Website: crate-barrel
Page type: payment
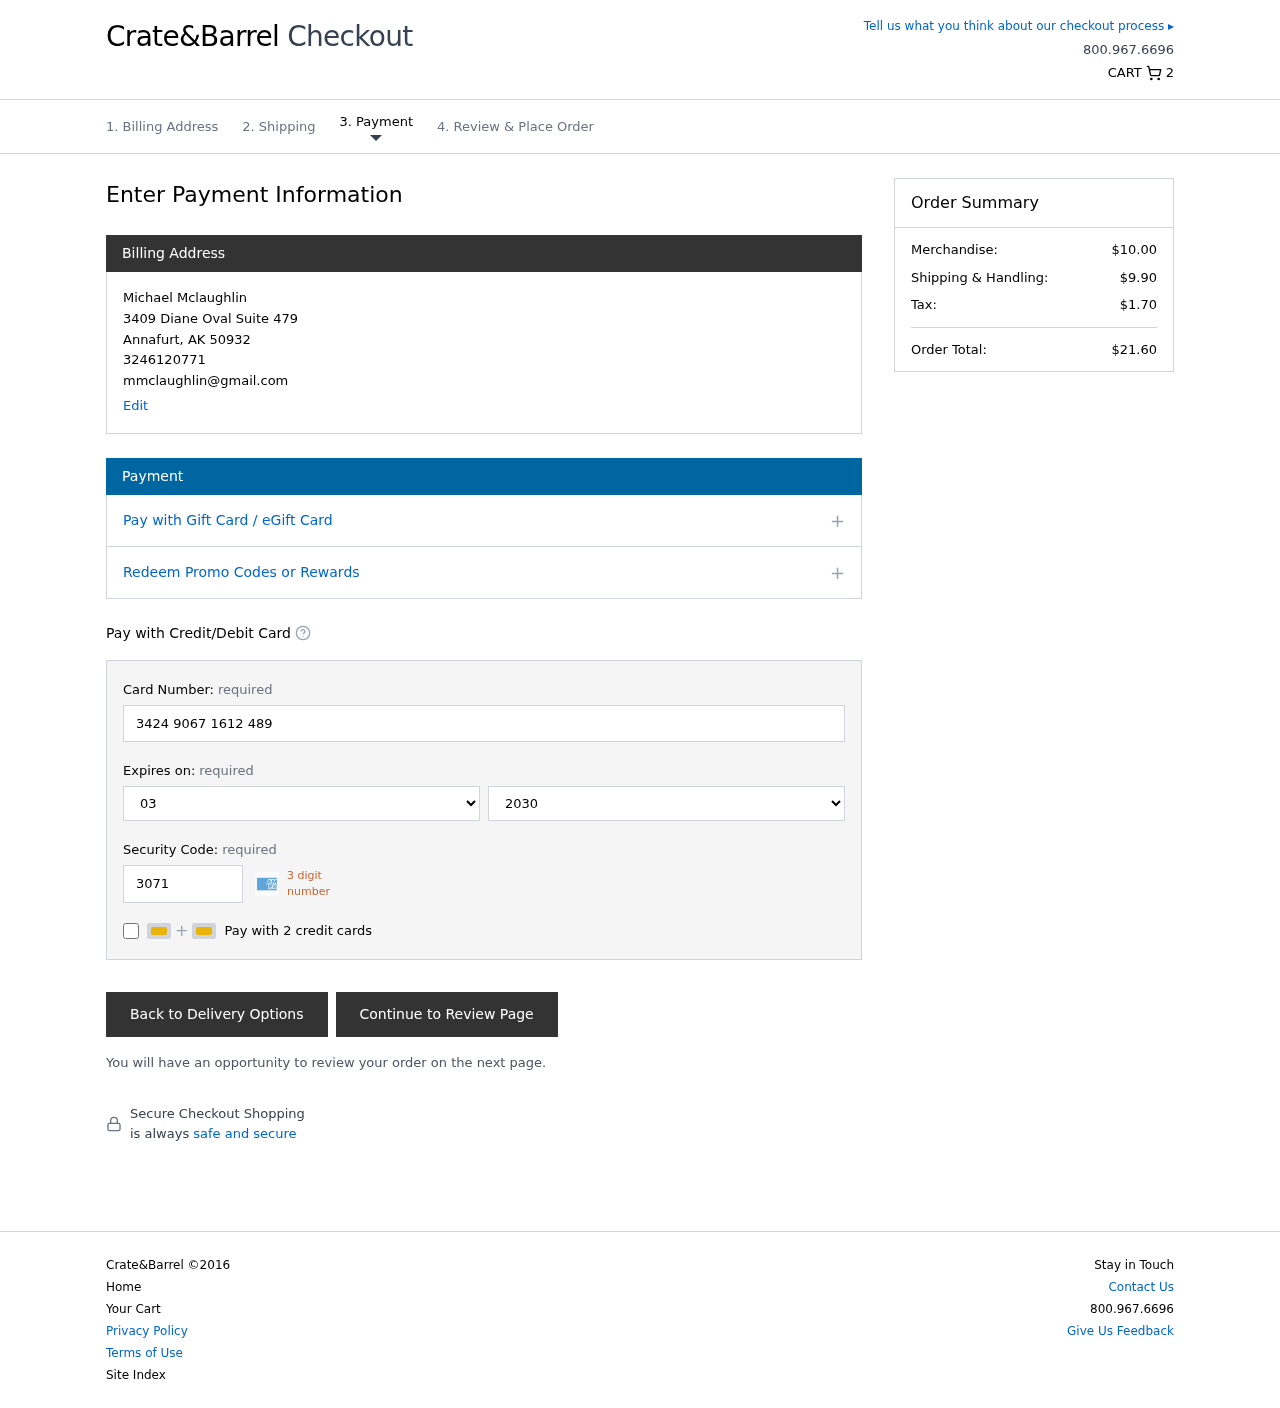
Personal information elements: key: PII_CARD_CVV
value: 3071
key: PII_CARD_EXPIRY_MONTH
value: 03
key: PII_CARD_EXPIRY_YEAR
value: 30
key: PII_CARD_NUMBER
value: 3424 9067 1612 489
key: PII_CITY
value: Annafurt
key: PII_EMAIL
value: mmclaughlin@gmail.com
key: PII_FULLNAME
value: Michael Mclaughlin
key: PII_PHONE
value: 3246120771
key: PII_POSTCODE
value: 50932
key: PII_STATE_ABBR
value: AK
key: PII_STREET
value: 3409 Diane Oval Suite 479
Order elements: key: ORDER_NUM_ITEMS
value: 2
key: ORDER_SUBTOTAL
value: $10.00
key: ORDER_SHIPPING_COST
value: $9.90
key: ORDER_TAX
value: $1.70
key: ORDER_TOTAL
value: $21.60